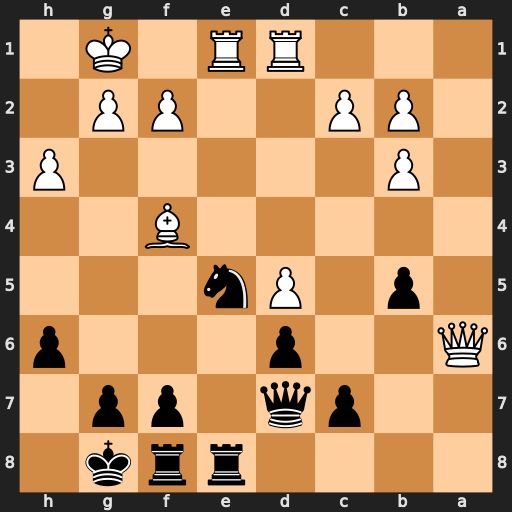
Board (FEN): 4rrk1/2pq1pp1/Q2p3p/1p1Pn3/5B2/1P5P/1PP2PP1/3RR1K1
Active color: b
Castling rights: -
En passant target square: -
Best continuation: Ra8 Qb7 Rfb8 Qxb8+ Rxb8